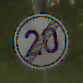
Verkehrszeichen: EndeGeschwindigkeit20
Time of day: SunriseSunset
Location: Outdoor (RoadRail)
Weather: Clear
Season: NotSpecified
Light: Natural